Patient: sex F, age 57
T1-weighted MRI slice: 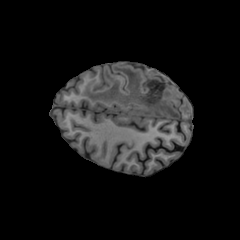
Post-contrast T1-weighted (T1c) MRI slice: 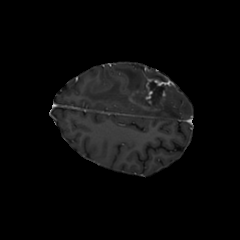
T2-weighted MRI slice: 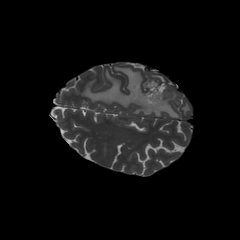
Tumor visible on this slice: yes
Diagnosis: Glioblastoma, IDH-wildtype
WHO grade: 4